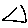
Label: triangle